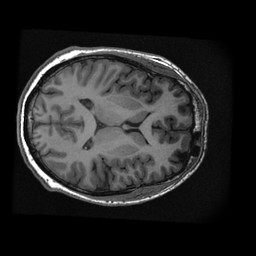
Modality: T1w
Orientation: axial
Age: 32
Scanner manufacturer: ge
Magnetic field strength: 3 T
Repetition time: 0.008324 s
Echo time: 0.003108 s